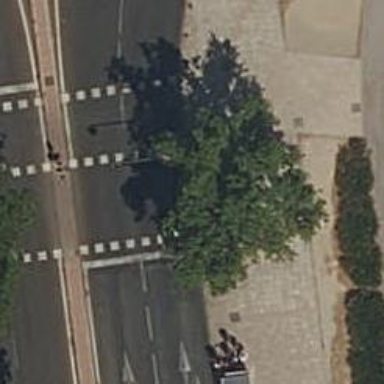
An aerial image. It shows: Kerb serving as barrier.